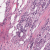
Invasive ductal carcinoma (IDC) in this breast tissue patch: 1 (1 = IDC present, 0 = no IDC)